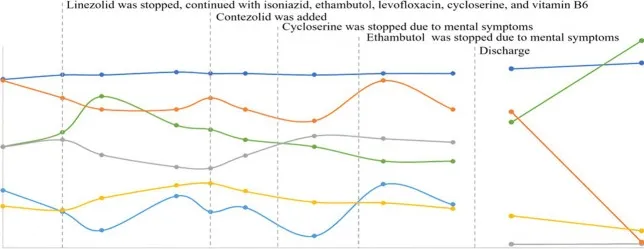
Changes in routine CSF testing from D + 90 (May 5, 2022) to D + 369 (February 8, 2023).
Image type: pathology (immunostaining)